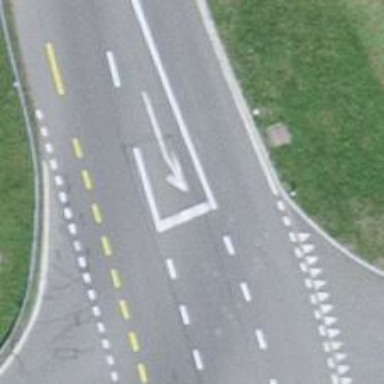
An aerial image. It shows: Primary highway with dedicated cycle lane on the left.